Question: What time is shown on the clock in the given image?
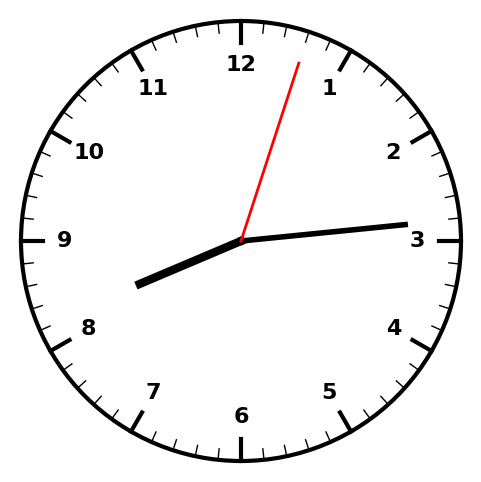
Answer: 08:14:03